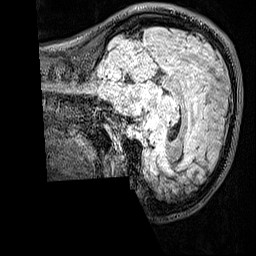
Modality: FLAIR
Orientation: sagittal
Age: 21
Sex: female
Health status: healthy
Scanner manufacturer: siemens
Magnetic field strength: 3 T
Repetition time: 5 s
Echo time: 0.388 s